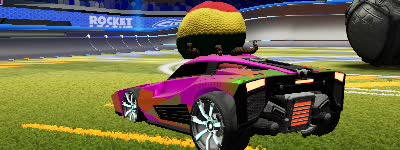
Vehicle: breakout